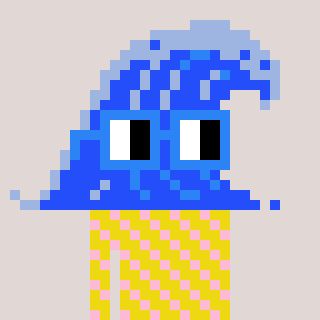
a pixel art character with square blue glasses, a wave-shaped head and a yellow-colored body on a warm background